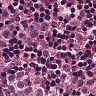
Metastatic tissue present: yes